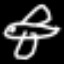
Label: airplane